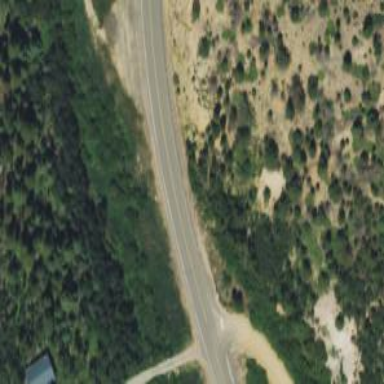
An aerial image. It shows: Secondary road with asphalt surface. The road is grade1 track and leads to attraction for tourism.